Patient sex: F
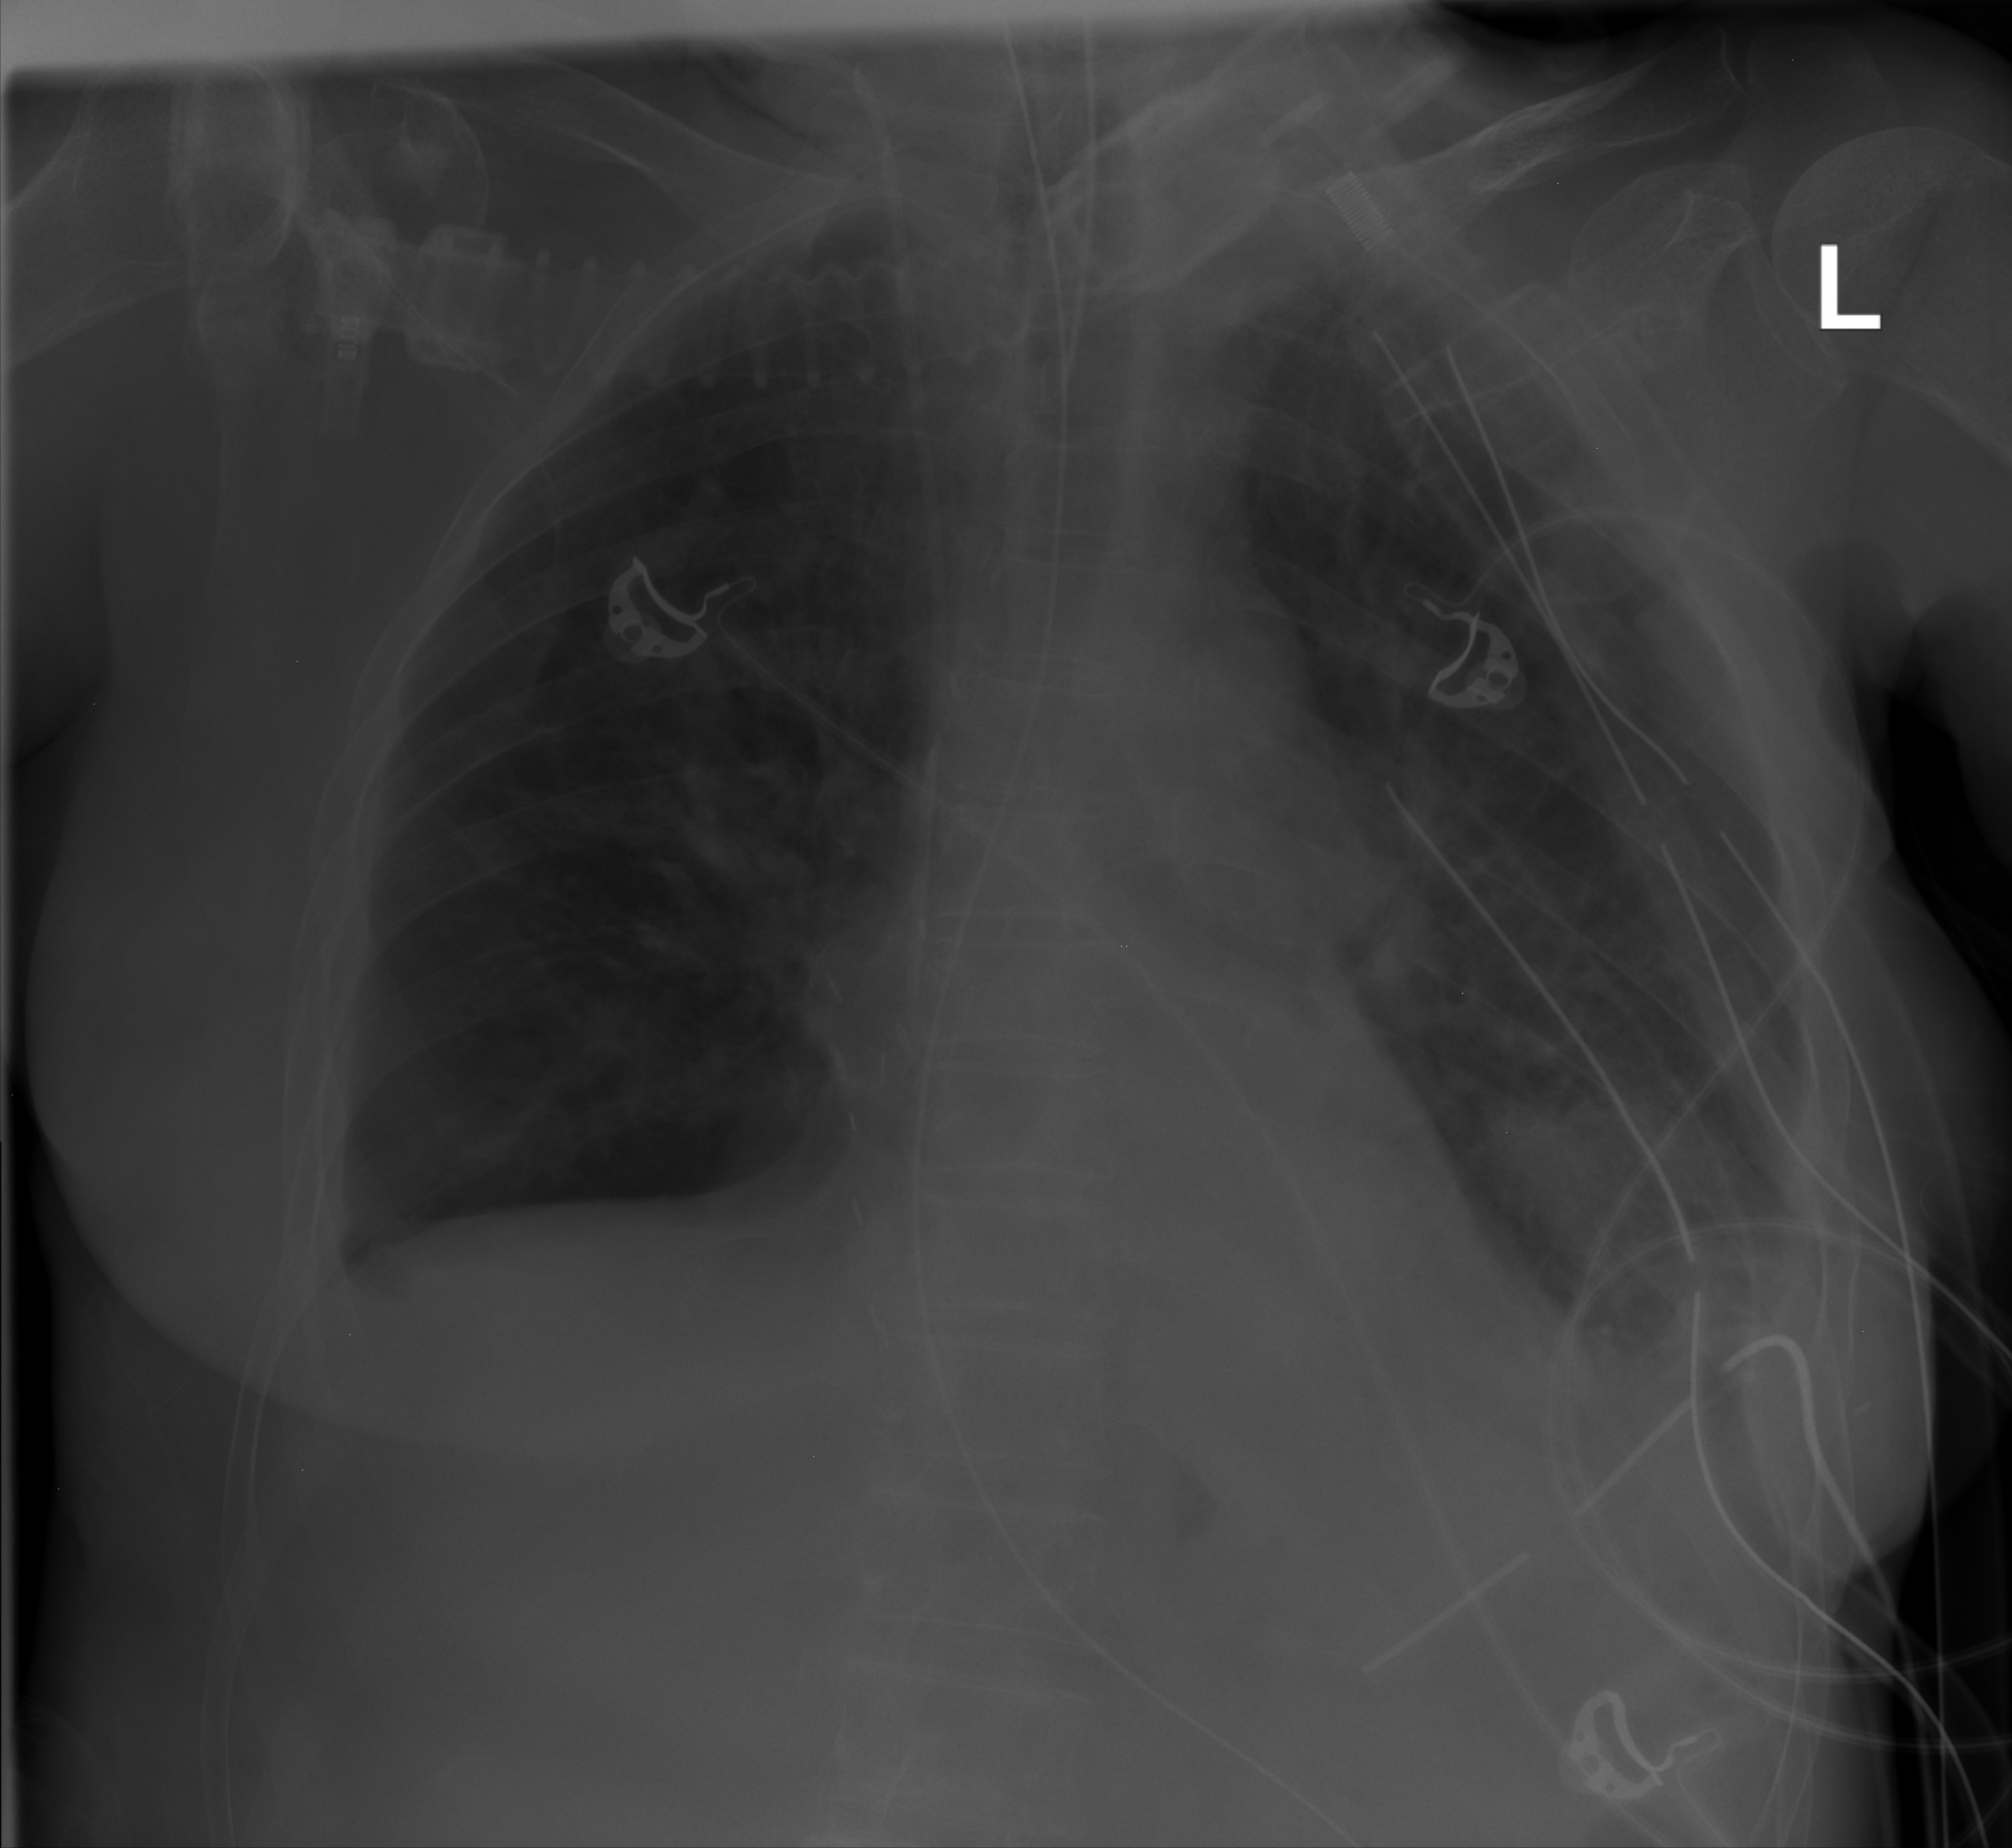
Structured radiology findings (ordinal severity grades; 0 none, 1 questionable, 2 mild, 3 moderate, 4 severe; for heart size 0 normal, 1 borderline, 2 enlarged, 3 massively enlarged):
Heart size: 0
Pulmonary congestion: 0
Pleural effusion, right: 2
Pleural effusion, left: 2
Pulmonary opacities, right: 0
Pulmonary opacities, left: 2
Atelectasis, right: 2
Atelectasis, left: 2